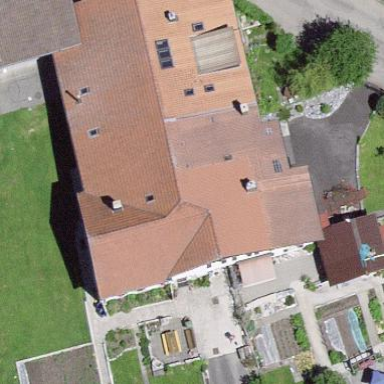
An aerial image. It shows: Farm building.